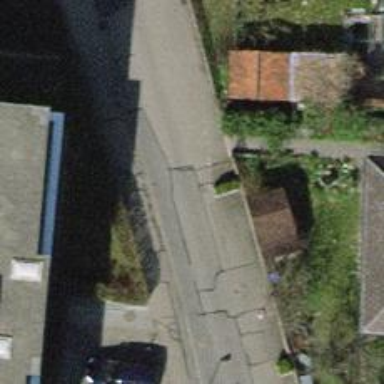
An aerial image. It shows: Chicane for traffic calming.